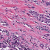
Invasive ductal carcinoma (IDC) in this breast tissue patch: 1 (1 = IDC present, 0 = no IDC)